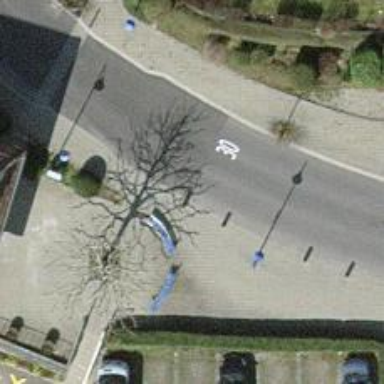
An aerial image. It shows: Bollard.